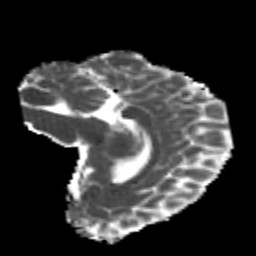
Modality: MD
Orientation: sagittal
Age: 20
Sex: female
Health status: healthy
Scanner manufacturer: philips
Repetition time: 7.386 s
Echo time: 0.08599 s